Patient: sex F, age 34
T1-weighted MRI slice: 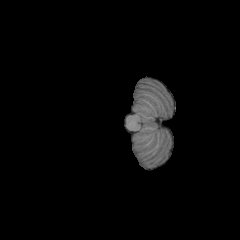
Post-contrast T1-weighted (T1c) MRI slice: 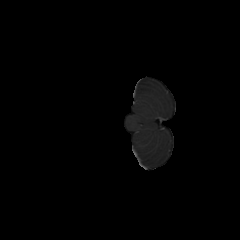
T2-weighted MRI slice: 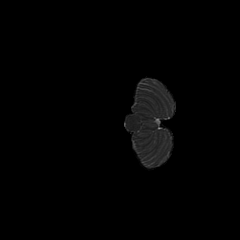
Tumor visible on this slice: no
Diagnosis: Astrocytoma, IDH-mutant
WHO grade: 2